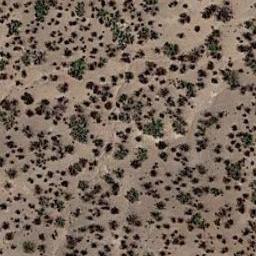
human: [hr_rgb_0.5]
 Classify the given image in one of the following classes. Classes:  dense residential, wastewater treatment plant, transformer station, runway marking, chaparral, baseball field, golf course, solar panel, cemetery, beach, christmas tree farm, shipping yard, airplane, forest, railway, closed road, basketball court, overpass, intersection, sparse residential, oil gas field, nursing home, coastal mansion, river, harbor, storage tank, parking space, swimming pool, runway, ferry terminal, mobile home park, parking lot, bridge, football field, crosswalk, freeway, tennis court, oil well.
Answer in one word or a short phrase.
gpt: chaparral